Aerial crown-view tile of a tropical tree (Barro Colorado Island, Panama), acquired 20241112:
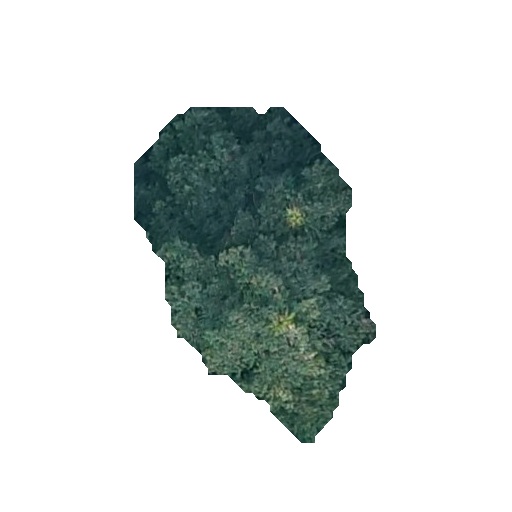
Species: Virola sebifera
GBIF accepted scientific name: Virola sebifera
Crown area: 82.073 m²